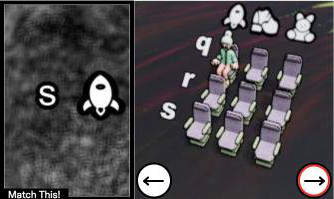
Task: seats
Answer: no